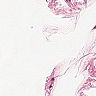
Metastatic tissue present: no